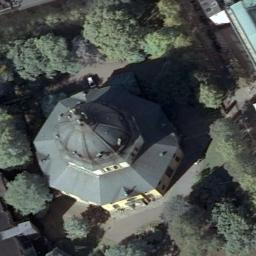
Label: church